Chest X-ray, PA view. Patient: 35 years old, sex M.
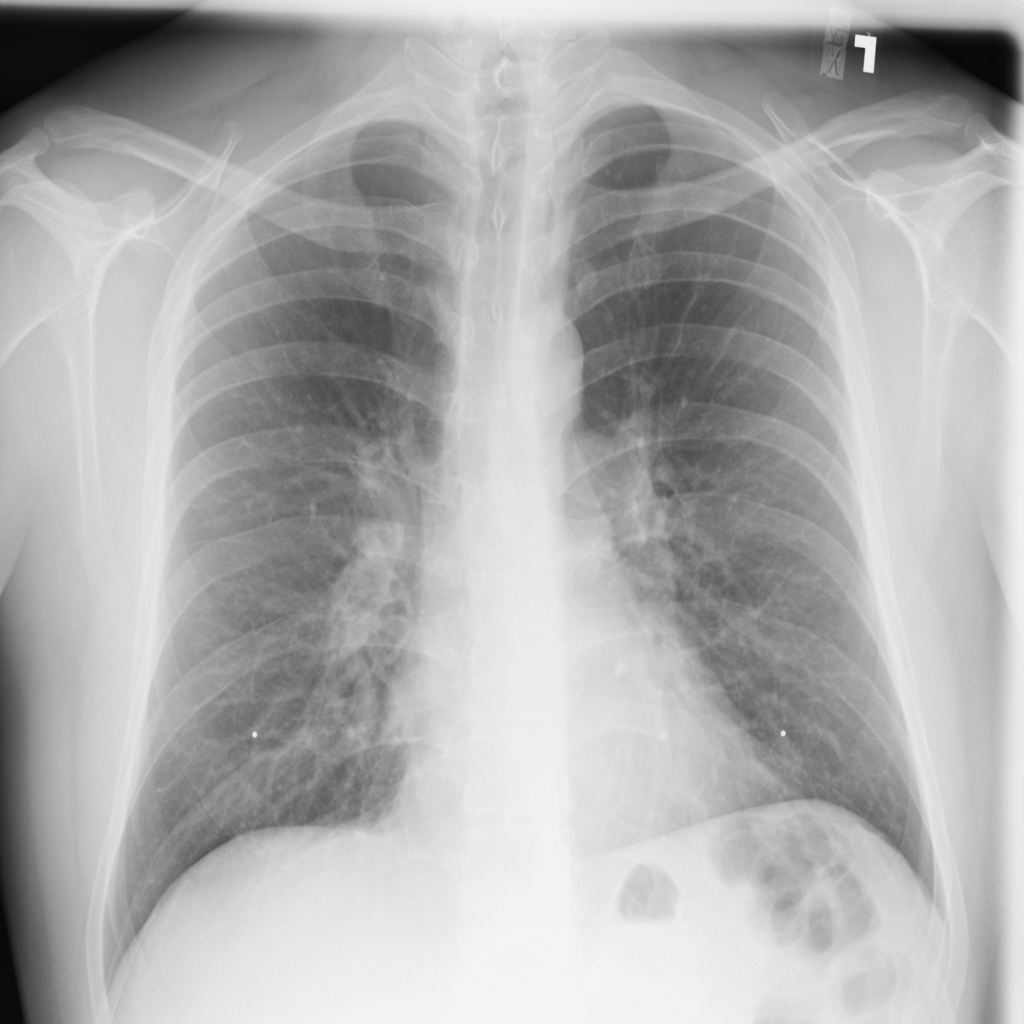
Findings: No Finding